Question: I recently switched from Subversion to Subclipse1. I really like the Snychronize view, since it allows me to see everything that's changed and commit with a single click. However, I've noticed that some of the changed files are missing. Here's a screenshot:

Note that the Synchronize view in the lower right-hand corner only shows the changed files in the 'src' subfolder, whereas the there are a lot more modified files available (e.g. 'AndroidManifest.xml', 'lint.xml' and a bunch of files below 'res'). Is this by design (if yes, how can I change it?) or did I stumble upon a bug?
PS: Calling 'Commit' in the Snychronize view only commits those few files in src, while selecting 'Team/Commit' from the context menu of the project commits changed files. Restarting Eclipse or resyncing in the synchronize view does not fix the problem.
---
1 ...because <URL>.
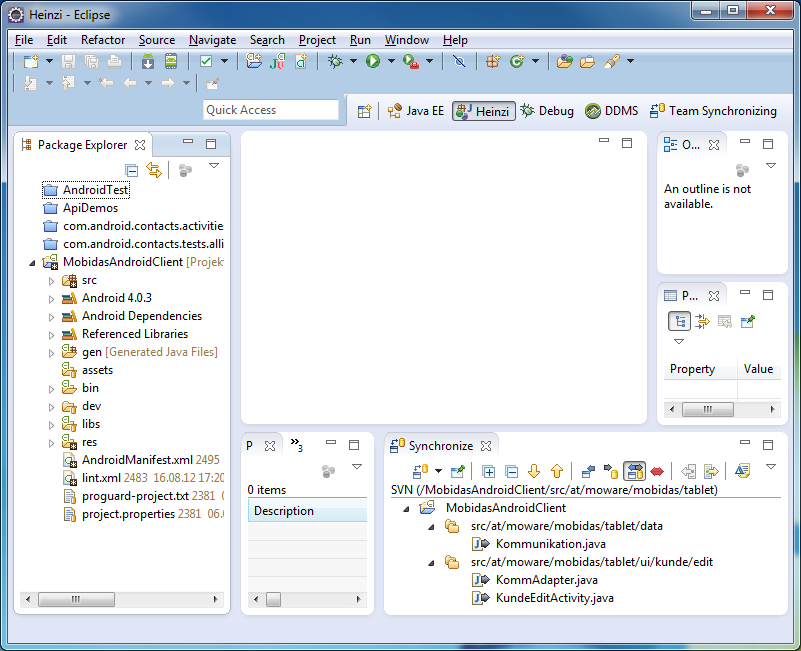
Answer: Your synchronize view only shows the folder ../tablet. Do a Team -> Synchronize with repository on the project root.